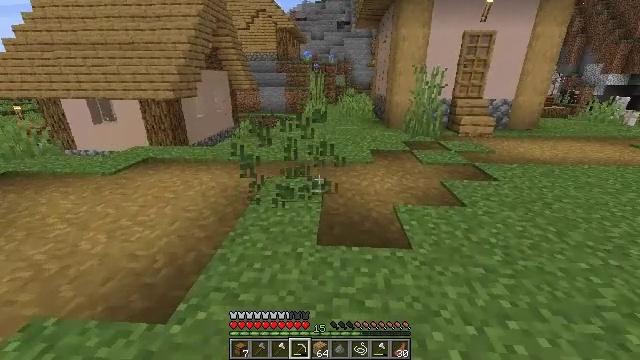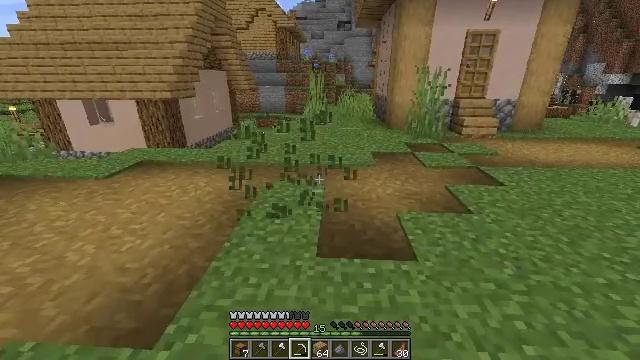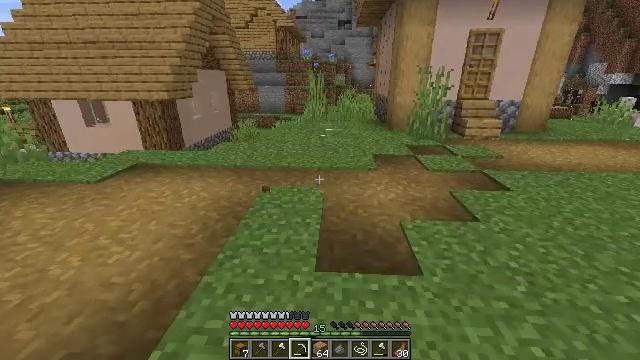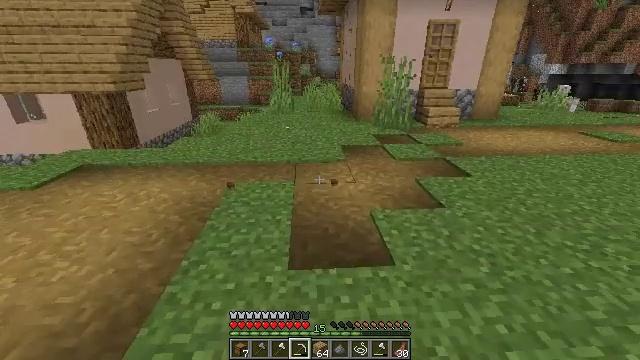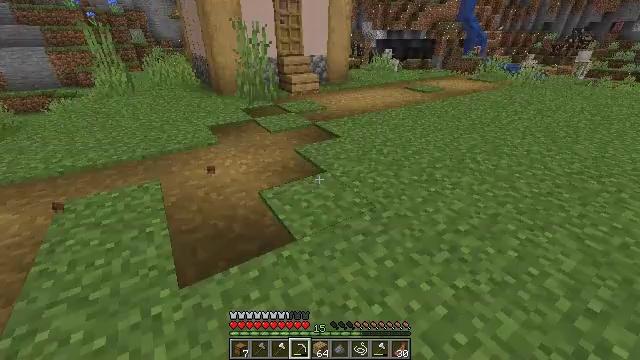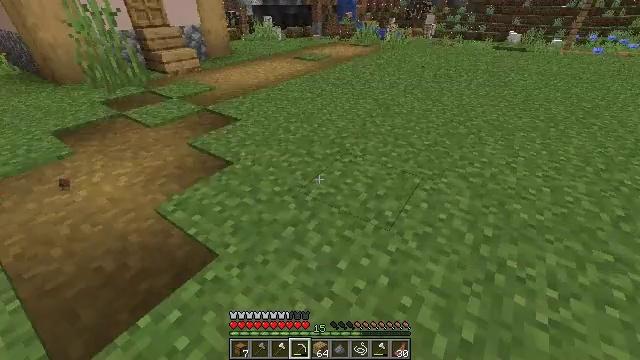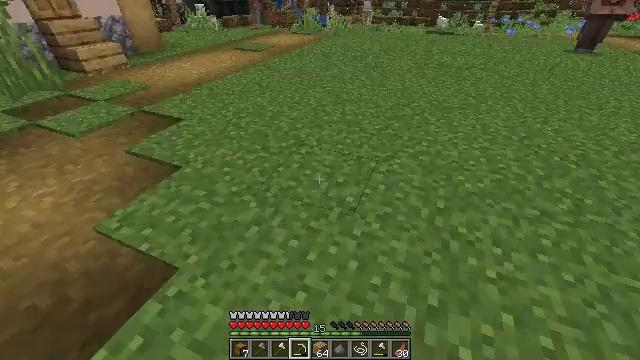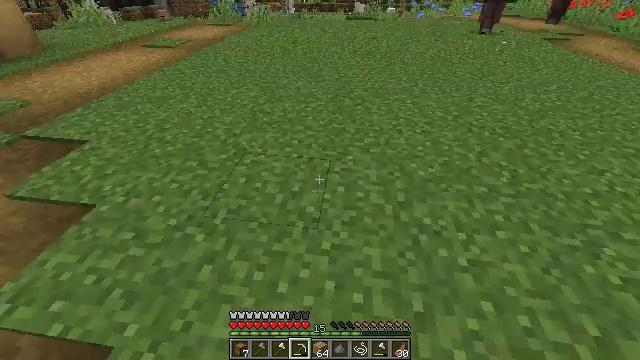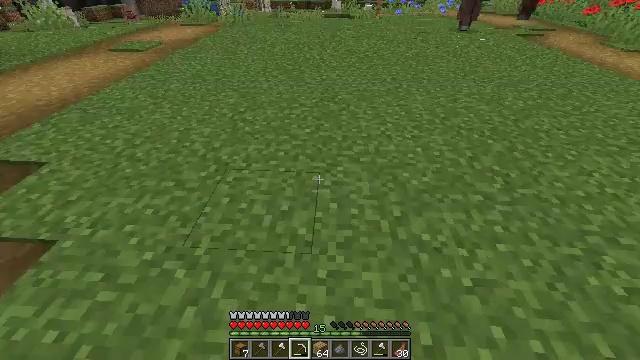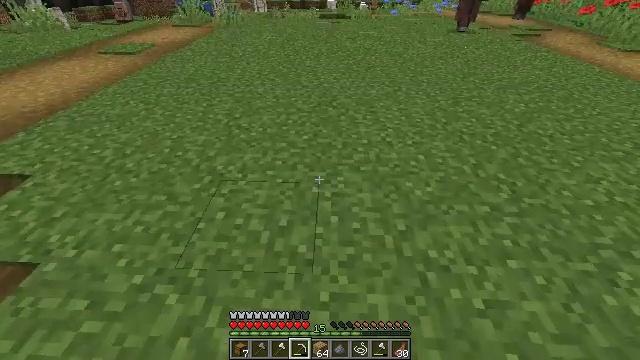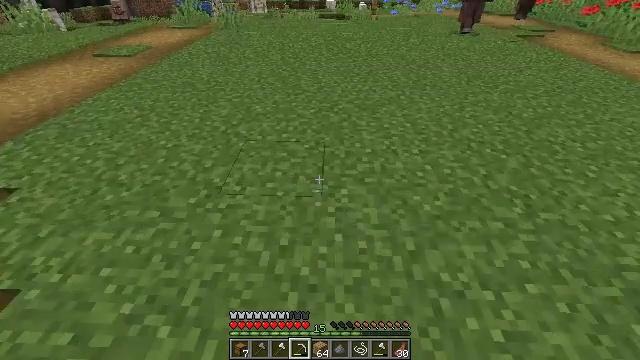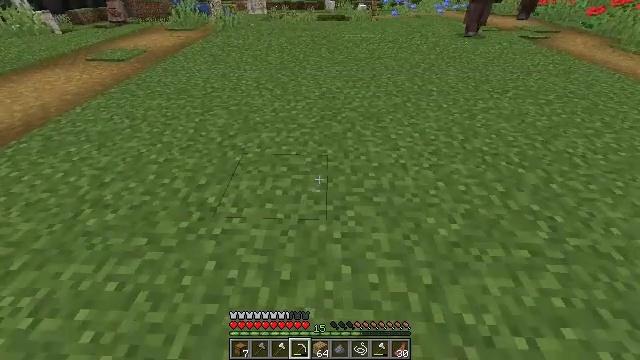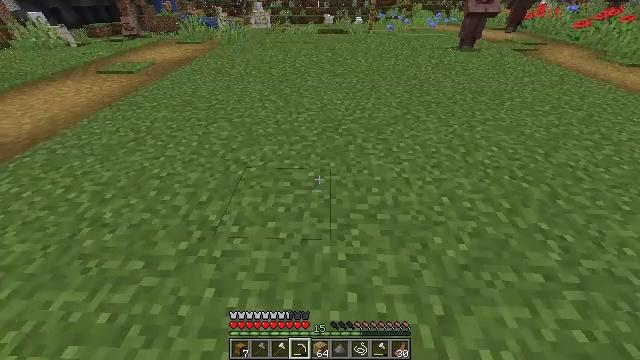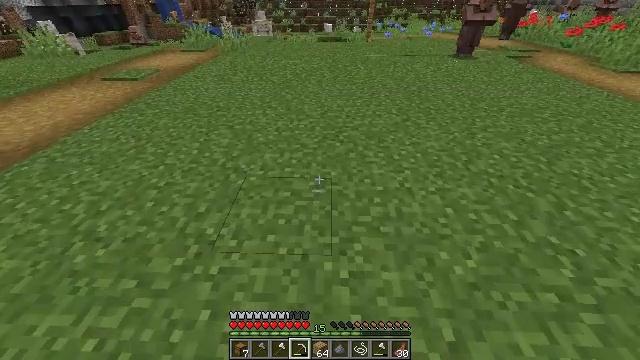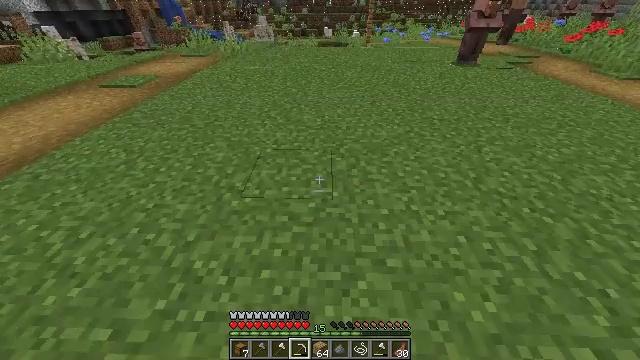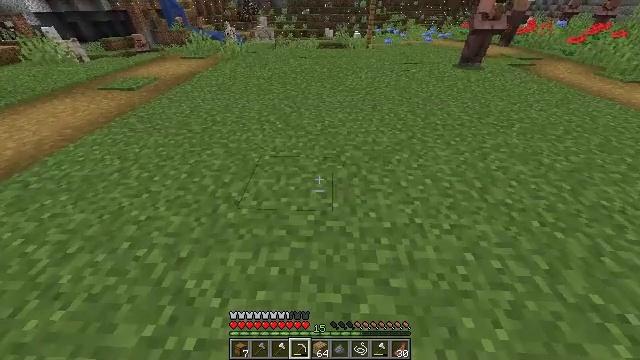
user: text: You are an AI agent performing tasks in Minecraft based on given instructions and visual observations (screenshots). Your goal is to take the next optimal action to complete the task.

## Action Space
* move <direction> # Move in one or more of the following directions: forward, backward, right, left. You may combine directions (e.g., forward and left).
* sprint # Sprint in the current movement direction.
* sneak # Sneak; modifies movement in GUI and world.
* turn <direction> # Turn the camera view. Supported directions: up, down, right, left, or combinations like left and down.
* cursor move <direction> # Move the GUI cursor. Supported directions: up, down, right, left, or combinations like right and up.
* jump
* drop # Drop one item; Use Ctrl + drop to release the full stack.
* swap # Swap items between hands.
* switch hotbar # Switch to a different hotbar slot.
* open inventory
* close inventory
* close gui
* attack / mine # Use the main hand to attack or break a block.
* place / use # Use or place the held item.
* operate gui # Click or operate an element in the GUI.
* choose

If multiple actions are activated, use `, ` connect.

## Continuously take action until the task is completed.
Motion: motion action
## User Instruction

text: Gather tall grass by hitting it.
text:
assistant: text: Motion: move forward, attack / mine
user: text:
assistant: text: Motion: move forward, attack / mine
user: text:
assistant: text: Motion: move forward, turn right and down, attack / mine
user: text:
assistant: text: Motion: move forward, turn right and down
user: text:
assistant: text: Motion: move forward, turn right and down
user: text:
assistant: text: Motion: move forward, turn right and down
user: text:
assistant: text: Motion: move forward, turn right and down
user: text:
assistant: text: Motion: move forward, turn right
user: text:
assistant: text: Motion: move forward
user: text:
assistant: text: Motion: move forward
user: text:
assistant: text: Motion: move forward, sprint
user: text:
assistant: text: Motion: move forward, sprint
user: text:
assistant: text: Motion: move forward, sprint
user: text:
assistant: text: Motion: move forward, sprint
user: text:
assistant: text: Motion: move forward, sprint
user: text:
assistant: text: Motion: move forward, turn right and up
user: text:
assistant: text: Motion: move forward, turn right and up
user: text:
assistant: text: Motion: move forward, sprint, turn right and up
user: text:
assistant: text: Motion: move forward, sprint
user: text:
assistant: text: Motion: move forward, sprint
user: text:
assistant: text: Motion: move forward, sprint
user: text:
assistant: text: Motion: move forward
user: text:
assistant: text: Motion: move forward
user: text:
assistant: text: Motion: move forward
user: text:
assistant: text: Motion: move forward
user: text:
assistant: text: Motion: move forward
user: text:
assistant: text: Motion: move forward
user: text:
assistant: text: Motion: move forward
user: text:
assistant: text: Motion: move forward
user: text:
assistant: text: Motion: move forward